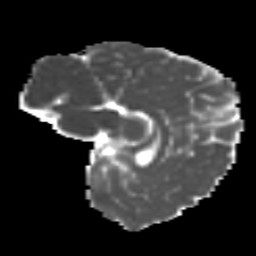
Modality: MD
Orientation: sagittal
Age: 14
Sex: male
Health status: ill
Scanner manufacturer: ge
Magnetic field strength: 3 T
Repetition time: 6.752 s
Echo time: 0.079 s